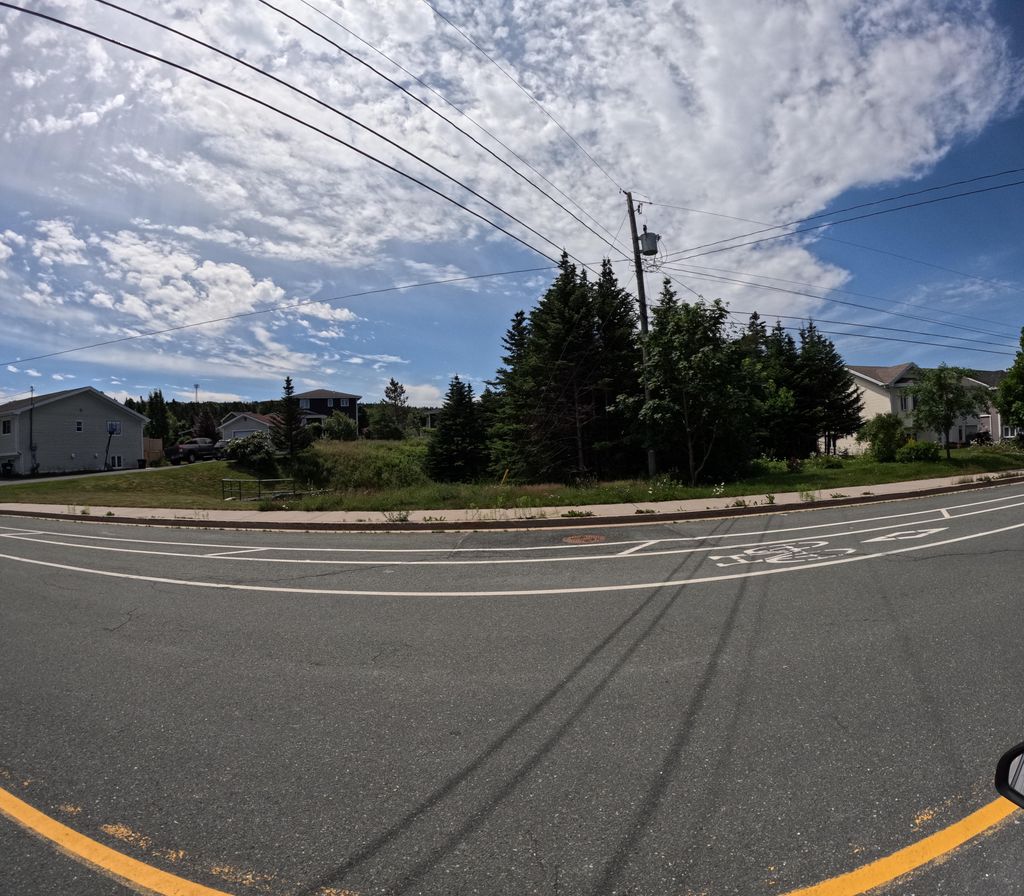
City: st_johns